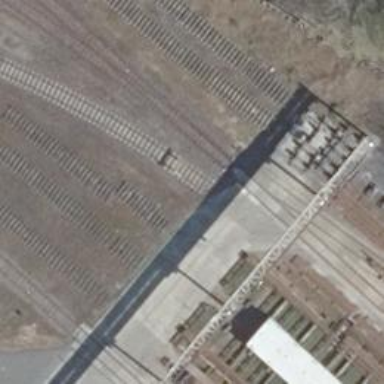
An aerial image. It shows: Rail spur service.